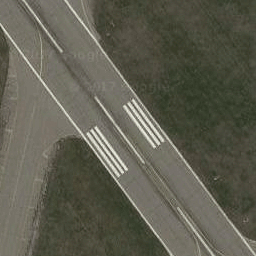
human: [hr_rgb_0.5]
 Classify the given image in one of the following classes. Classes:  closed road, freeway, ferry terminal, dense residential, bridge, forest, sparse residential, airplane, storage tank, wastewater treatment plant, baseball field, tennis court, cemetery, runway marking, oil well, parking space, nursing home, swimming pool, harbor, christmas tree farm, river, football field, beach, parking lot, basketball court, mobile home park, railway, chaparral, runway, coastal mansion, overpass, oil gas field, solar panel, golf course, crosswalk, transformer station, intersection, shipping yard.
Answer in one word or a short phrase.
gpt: runway